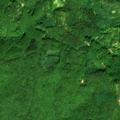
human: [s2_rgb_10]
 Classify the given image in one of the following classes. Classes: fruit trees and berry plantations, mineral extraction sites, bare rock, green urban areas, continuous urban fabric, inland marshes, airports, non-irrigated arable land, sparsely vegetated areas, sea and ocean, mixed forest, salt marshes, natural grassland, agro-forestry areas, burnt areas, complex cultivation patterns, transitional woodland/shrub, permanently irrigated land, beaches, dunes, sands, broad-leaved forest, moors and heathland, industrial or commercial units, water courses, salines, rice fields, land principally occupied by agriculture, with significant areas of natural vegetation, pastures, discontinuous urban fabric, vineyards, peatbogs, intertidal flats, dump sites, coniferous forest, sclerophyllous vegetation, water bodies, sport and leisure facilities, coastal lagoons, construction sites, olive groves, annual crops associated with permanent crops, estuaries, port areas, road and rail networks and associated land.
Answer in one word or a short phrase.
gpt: broad-leaved forest